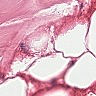
Metastatic tissue present: no